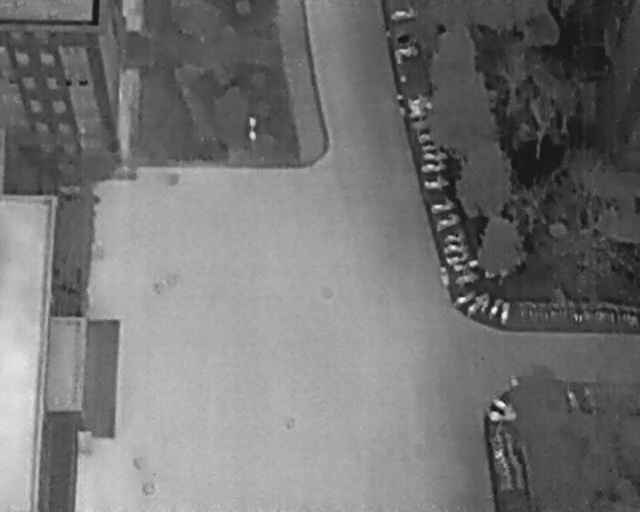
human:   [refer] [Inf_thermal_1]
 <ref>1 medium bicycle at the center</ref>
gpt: <box>[[67, 32, 68, 38, 2]]</box>

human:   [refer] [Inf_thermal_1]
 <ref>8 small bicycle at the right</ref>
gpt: <box>[[77, 60, 81, 62, 9], [69, 40, 70, 45, 151], [75, 59, 79, 60, 14], [72, 55, 73, 59, 142], [72, 58, 76, 60, 33], [70, 44, 71, 48, 2], [70, 46, 71, 50, 2], [70, 48, 72, 52, 153]]</box>

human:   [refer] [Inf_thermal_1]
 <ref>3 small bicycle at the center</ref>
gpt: <box>[[68, 37, 70, 42, 167], [67, 30, 68, 35, 2], [67, 28, 68, 32, 2]]</box>

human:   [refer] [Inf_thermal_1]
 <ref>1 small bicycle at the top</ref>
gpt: <box>[[66, 26, 67, 30, 2]]</box>